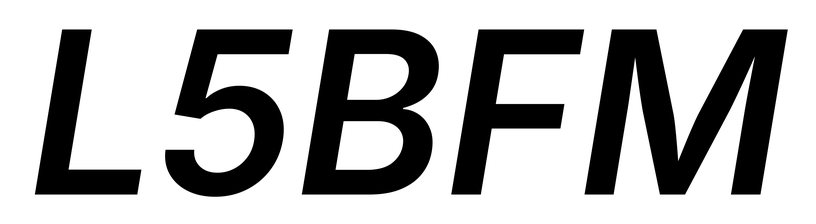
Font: Inter-Italic_SemiBold_Italic